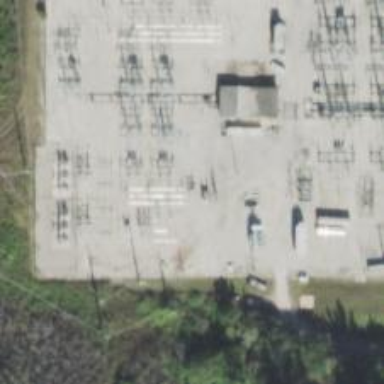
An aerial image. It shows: Switch used for power control.